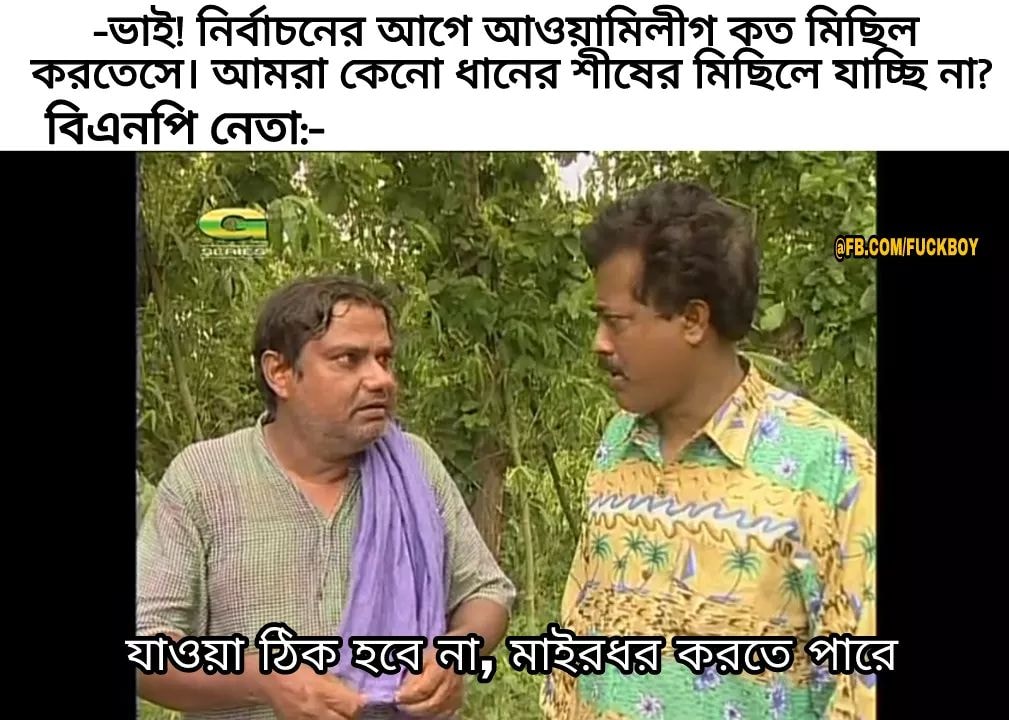
Caption: -ভাই !  নির্বাচনের আগে আওয়ামিলীগ কত মিছিল করতেসে ।    আমরা কেনো ধানের শীষের মিছিলে যাচ্ছি না ?   বিএনপি নেতাঃ-    যাওয়া ঠিক হবে না, মাইরধর করতে পারে
Label: hate